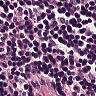
Metastatic tissue present: no